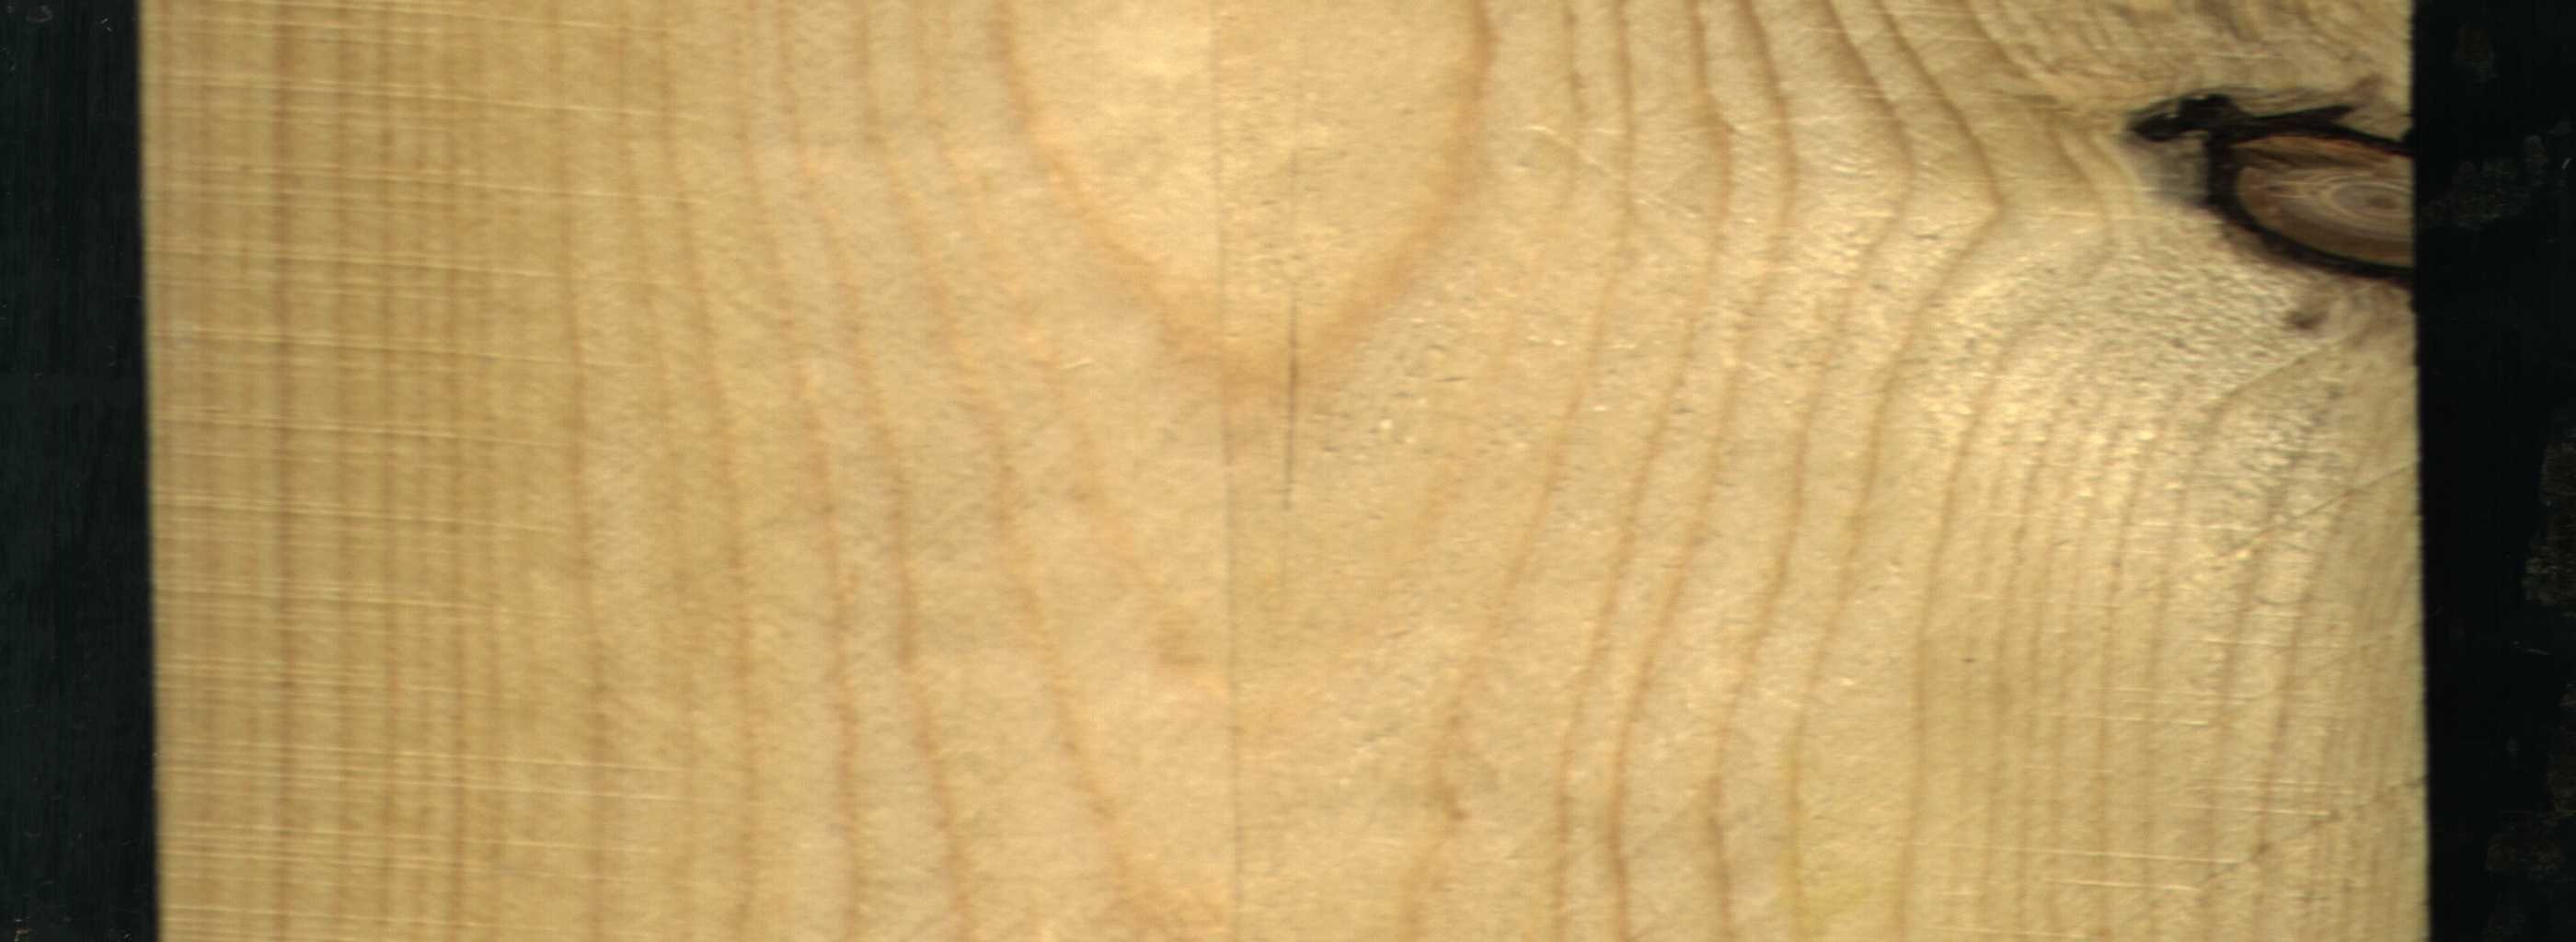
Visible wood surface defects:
Dead_Knot